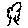
Label: tree